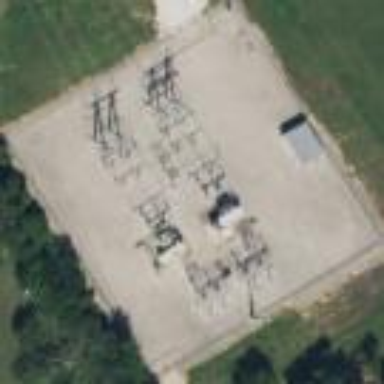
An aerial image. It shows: Distribution level power substation enclosed by fence.